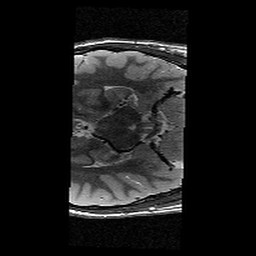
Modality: T2w
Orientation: axial
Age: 11
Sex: male
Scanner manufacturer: siemens
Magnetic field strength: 3 T
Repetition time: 9.23 s
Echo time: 0.067 s